Interaction volume radius: 5 \u00c5
Interaction volume height: 30 \u00c5
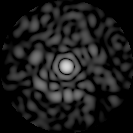
Disorder parameter: 0.8599